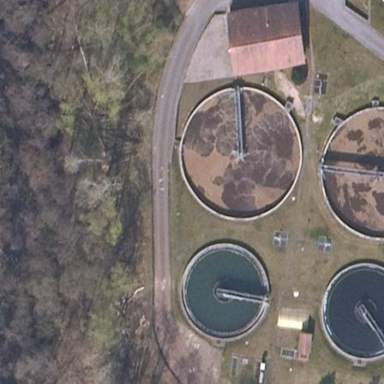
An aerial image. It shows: Image of wastewater.